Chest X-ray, PA view. Patient: 38 years old, sex M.
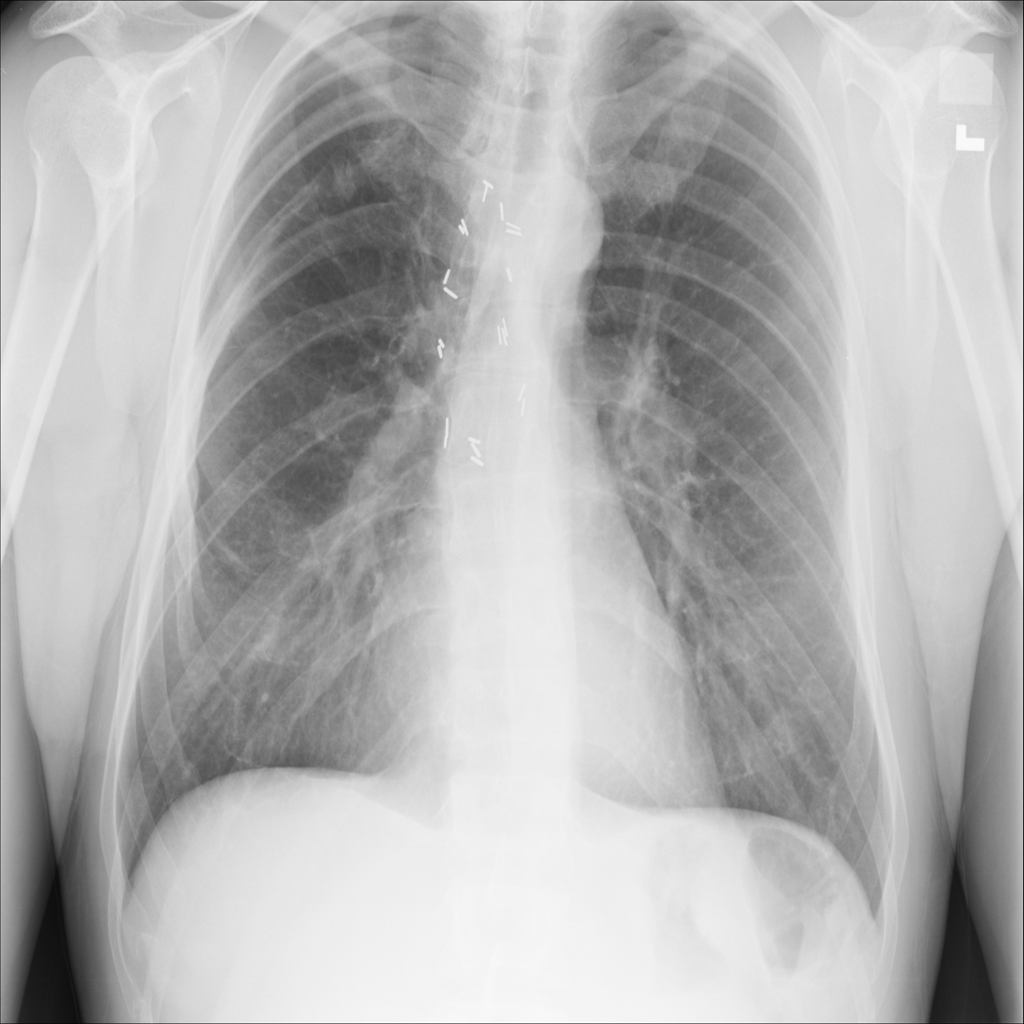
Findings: No Finding